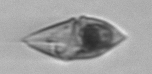
Label: Gyrodinium